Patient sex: F
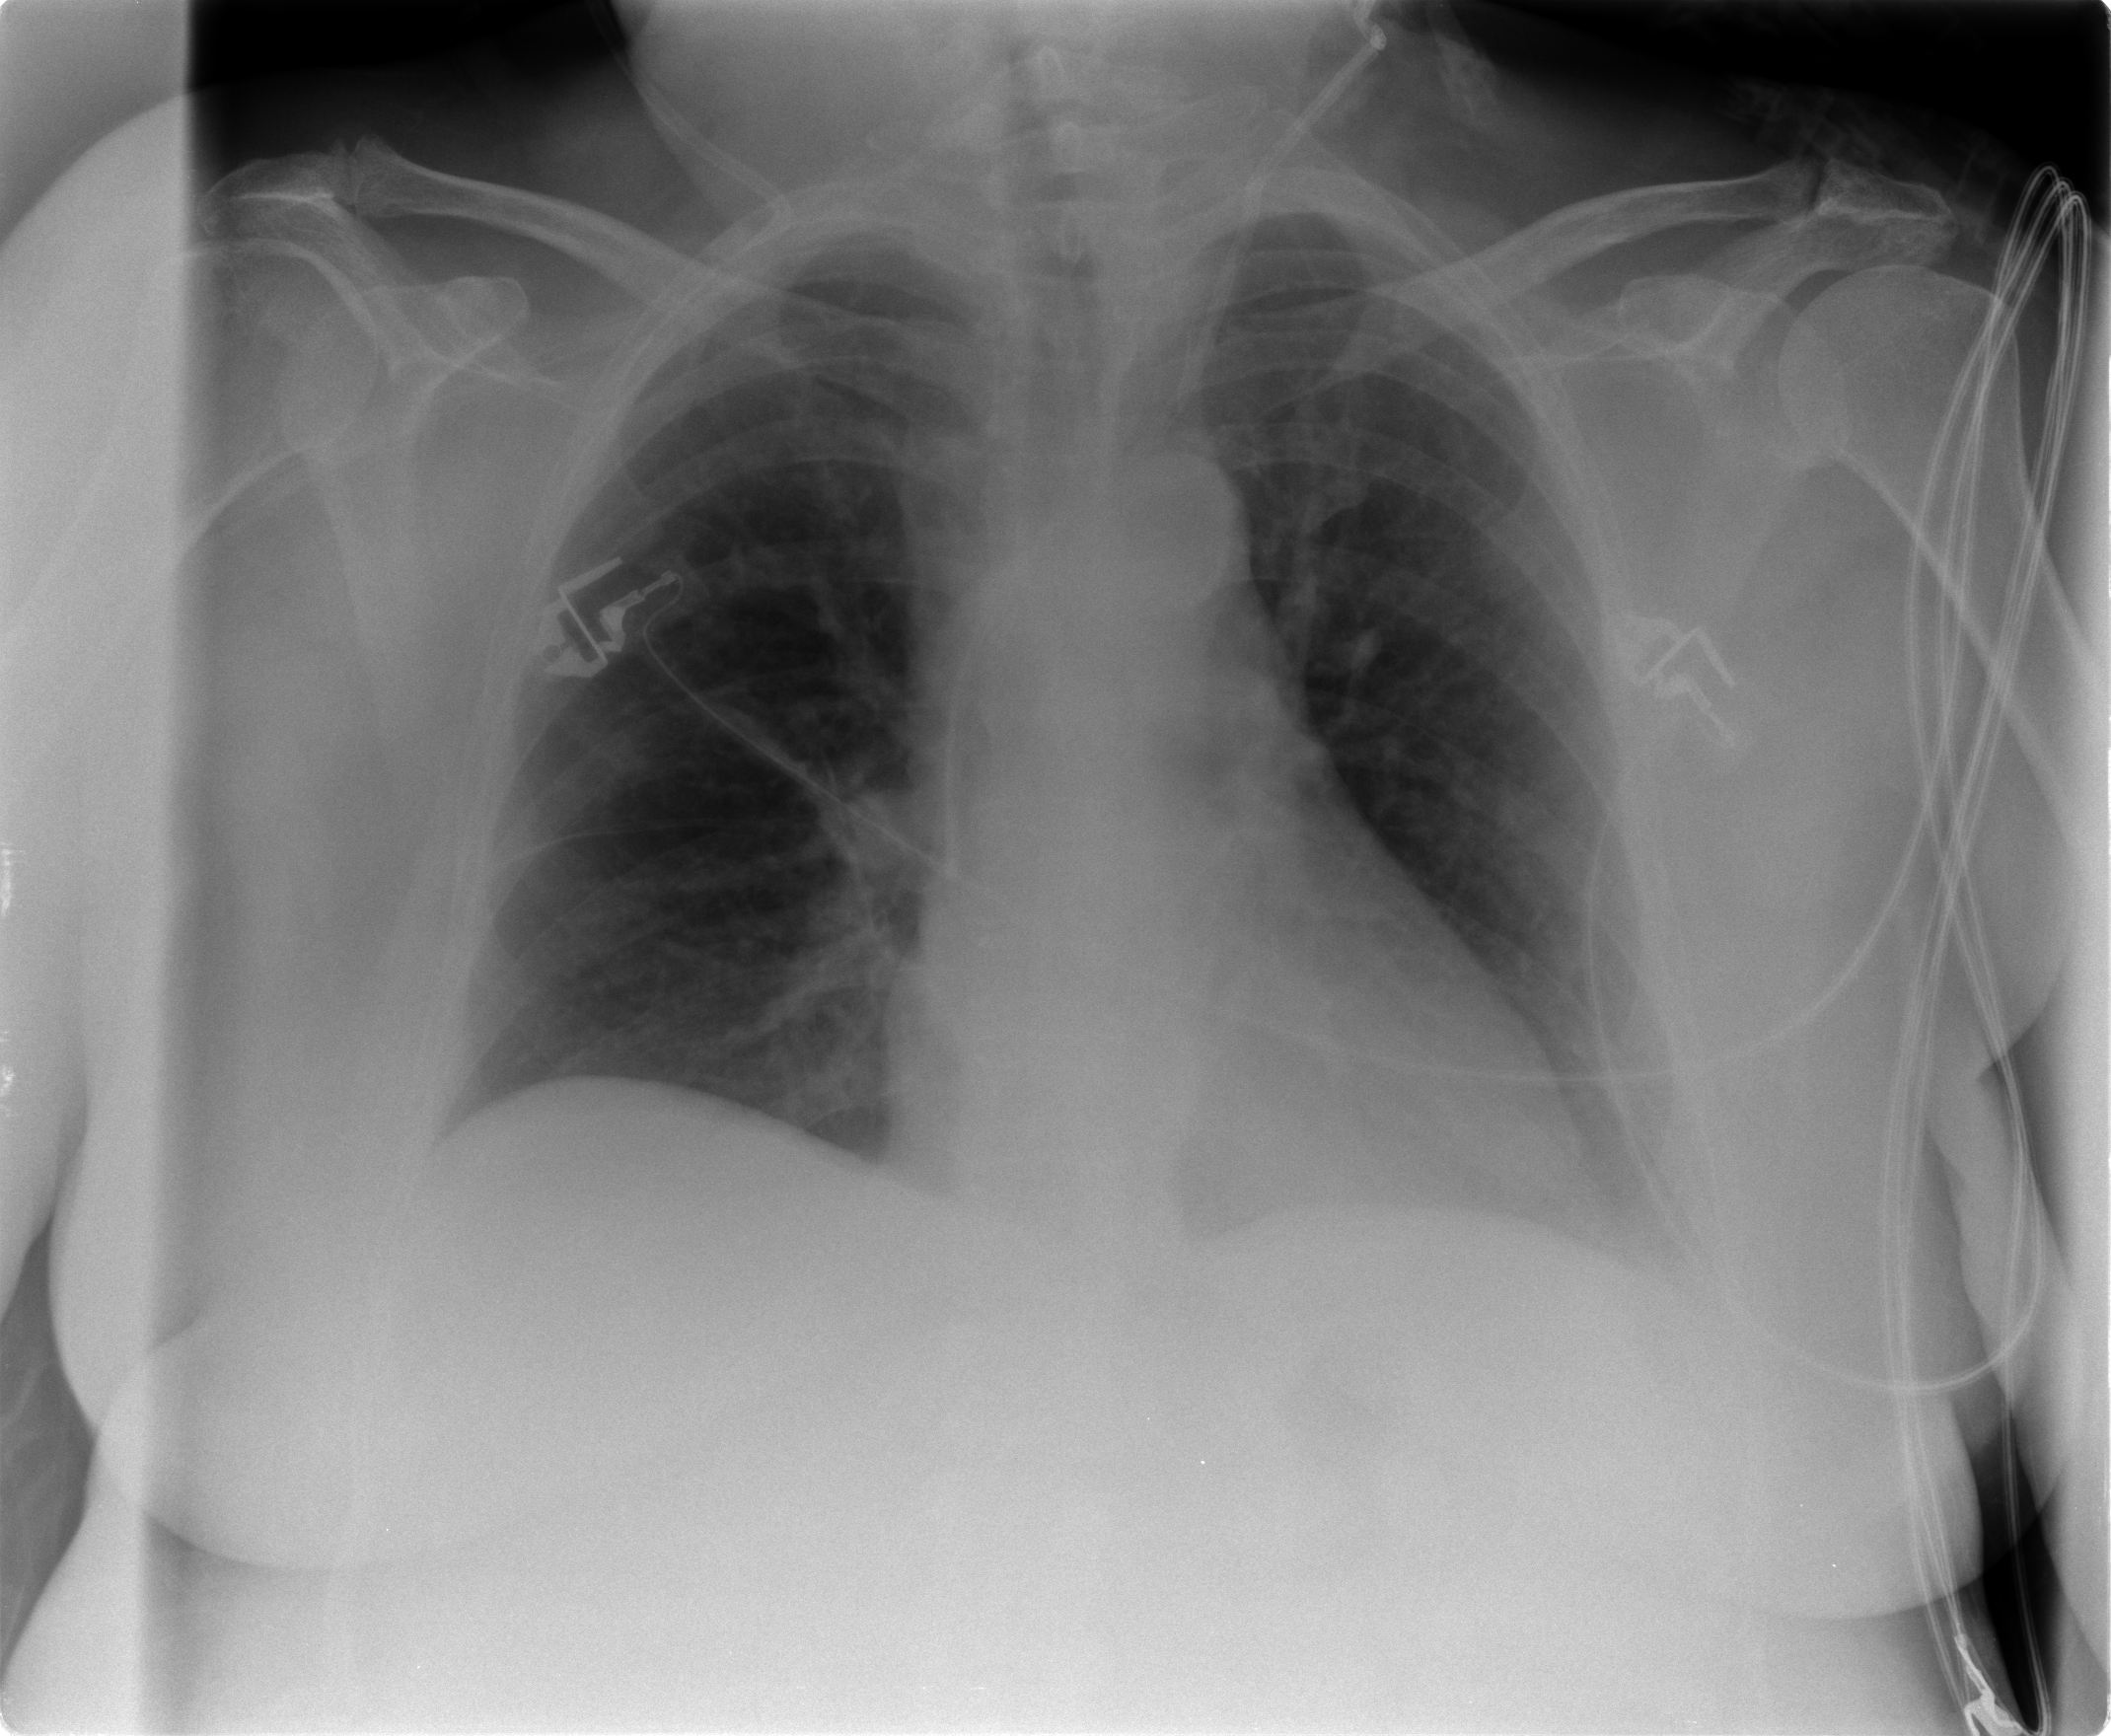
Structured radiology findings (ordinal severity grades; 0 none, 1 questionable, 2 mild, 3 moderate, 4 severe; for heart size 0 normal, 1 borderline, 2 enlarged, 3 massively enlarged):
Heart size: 0
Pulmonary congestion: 1
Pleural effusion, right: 1
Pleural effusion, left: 1
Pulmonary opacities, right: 0
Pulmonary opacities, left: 0
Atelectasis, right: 0
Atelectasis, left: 0